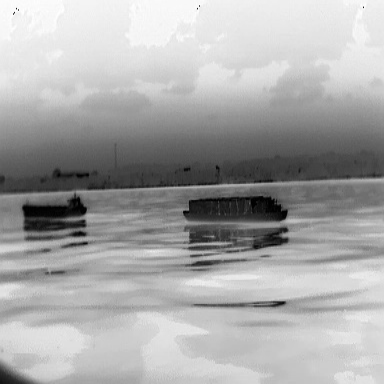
There is a fishing_boat in the infrared image.